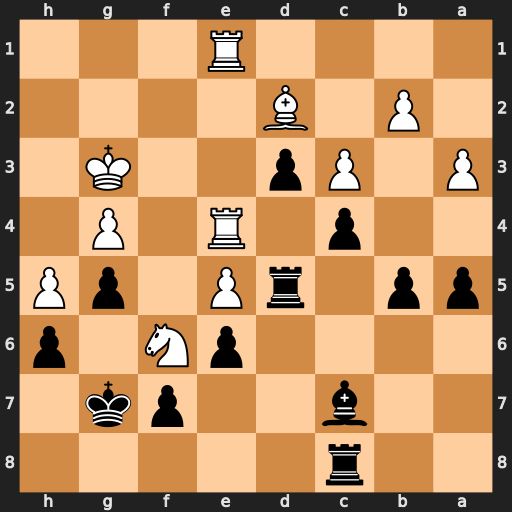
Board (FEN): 2r5/2b2pk1/4pN1p/pp1rP1pP/2p1R1P1/P1Pp2K1/1P1B4/4R3
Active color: b
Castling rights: -
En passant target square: -
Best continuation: Rxe5 Kf3 Kxf6